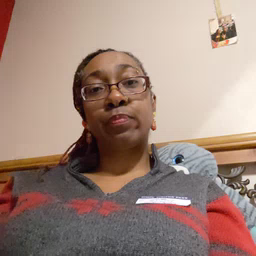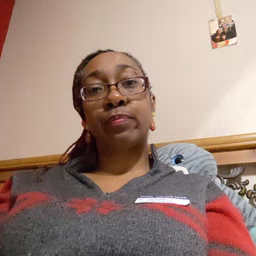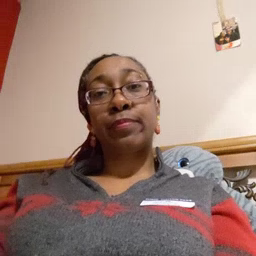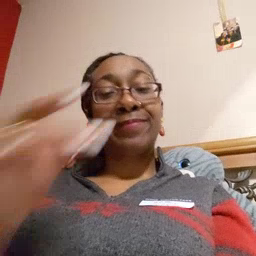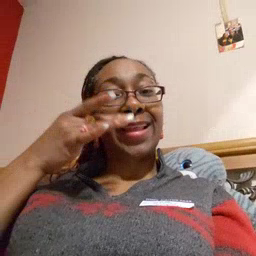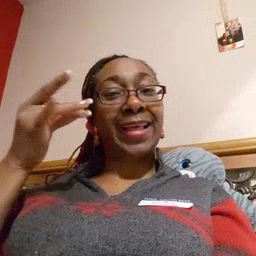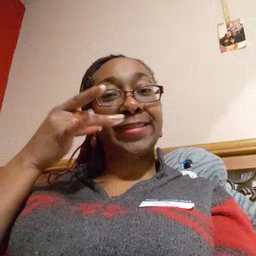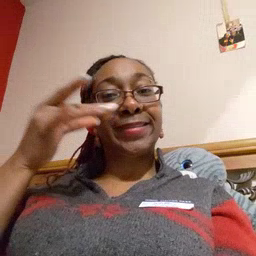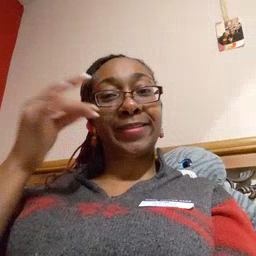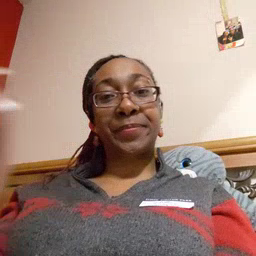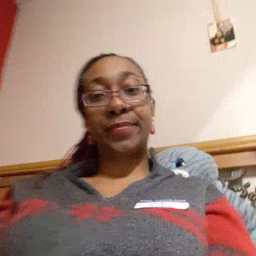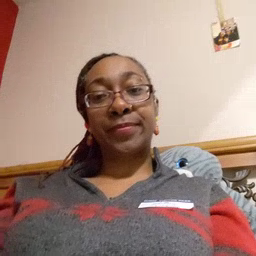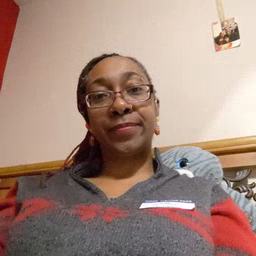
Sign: cat